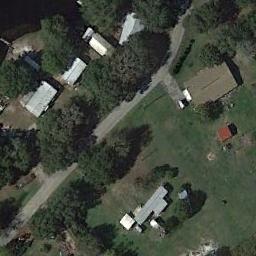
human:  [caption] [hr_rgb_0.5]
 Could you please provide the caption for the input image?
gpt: Numerous buildings are in medium residential area .

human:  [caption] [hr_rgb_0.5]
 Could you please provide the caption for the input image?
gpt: The medium residential is on the grass next to some trees and road .

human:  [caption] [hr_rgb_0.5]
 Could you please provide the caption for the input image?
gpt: The medium residential area has some houses on the grass and some trees are among these houses .

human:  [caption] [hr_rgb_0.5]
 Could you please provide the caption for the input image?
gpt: There is a green belt next to a medium sized house .

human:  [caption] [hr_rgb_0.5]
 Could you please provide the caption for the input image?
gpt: There are some green trees and buildings on the medium residential area .